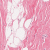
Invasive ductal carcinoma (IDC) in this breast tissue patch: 0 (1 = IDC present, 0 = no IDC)